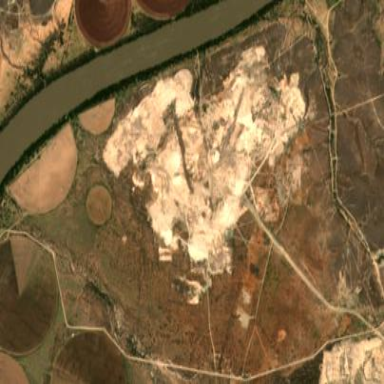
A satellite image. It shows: Industrial quarry mine.